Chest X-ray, PA view. Patient: 68 years old, sex M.
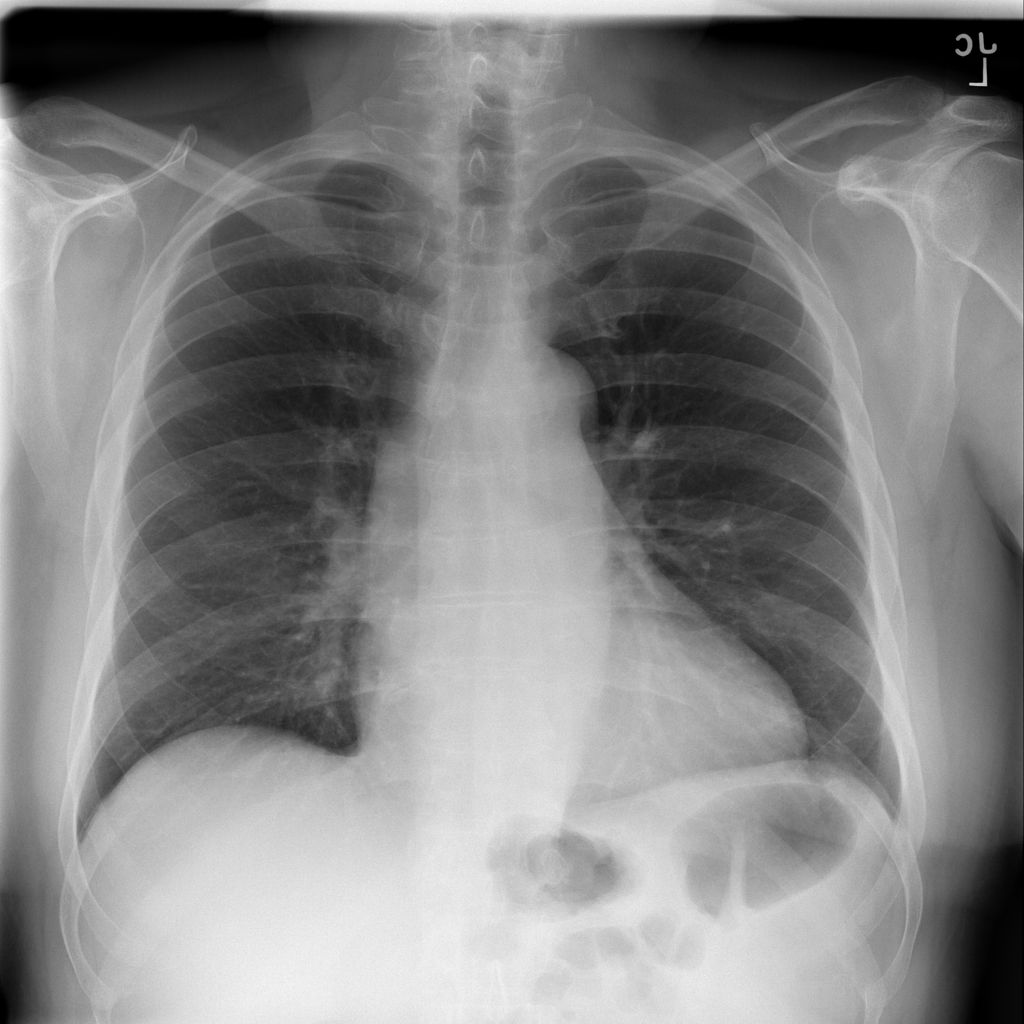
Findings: No Finding